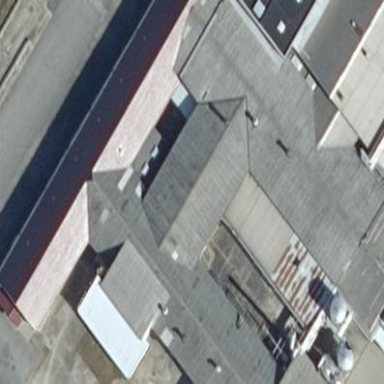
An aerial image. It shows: Industrial building.